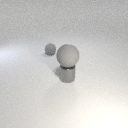
small gray metal cylinder below large gray rubber sphere